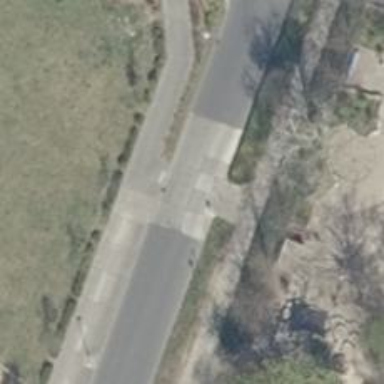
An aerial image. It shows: Uncontrolled road crossing with traffic-calming choker feature.